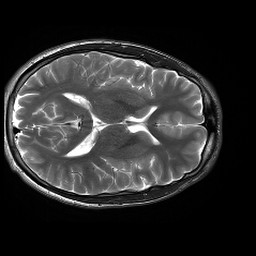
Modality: T2w
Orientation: axial
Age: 26
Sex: male
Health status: healthy
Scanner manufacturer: siemens
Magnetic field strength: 3 T
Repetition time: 4.01 s
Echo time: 0.116 s